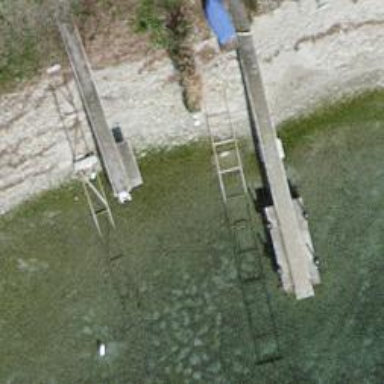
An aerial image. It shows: Man-made pier.